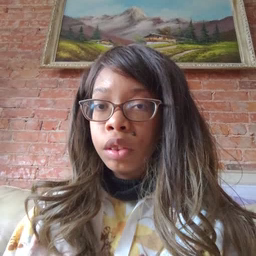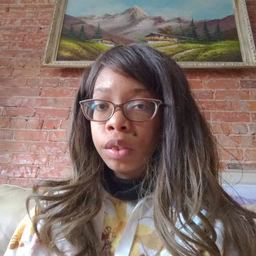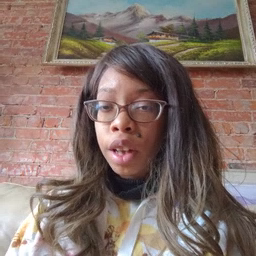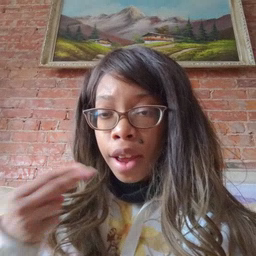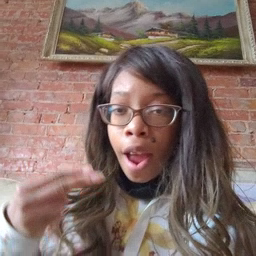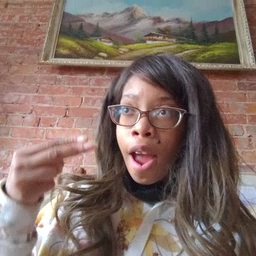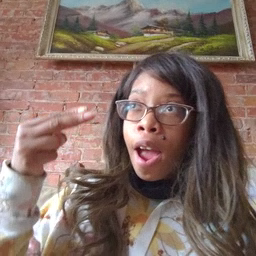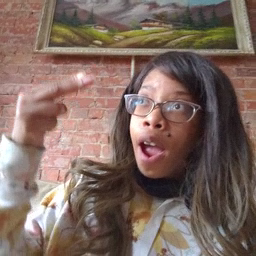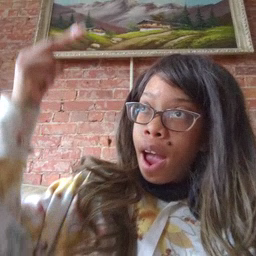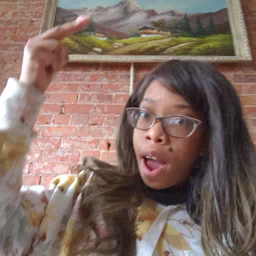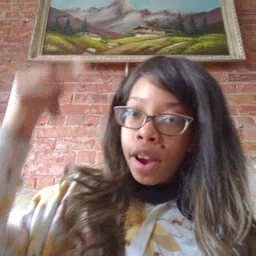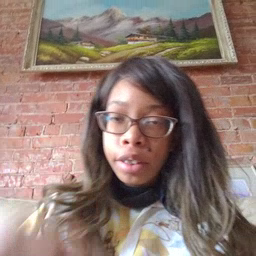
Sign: high